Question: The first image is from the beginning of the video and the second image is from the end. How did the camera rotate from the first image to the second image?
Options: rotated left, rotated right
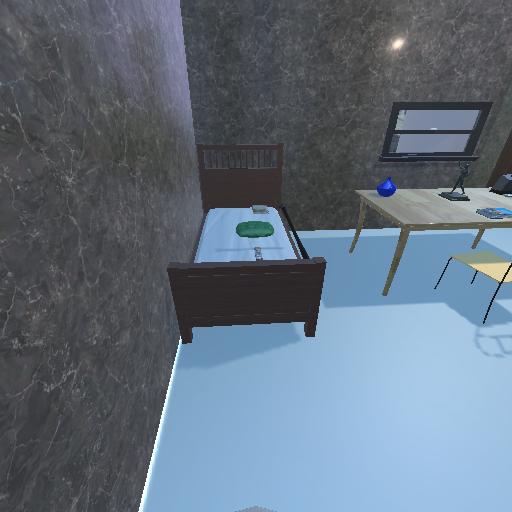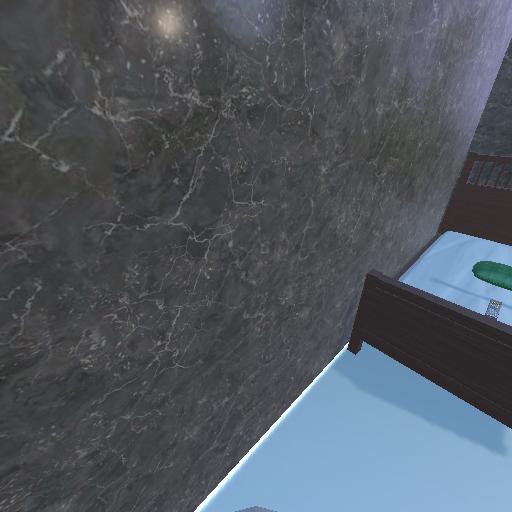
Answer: rotated left